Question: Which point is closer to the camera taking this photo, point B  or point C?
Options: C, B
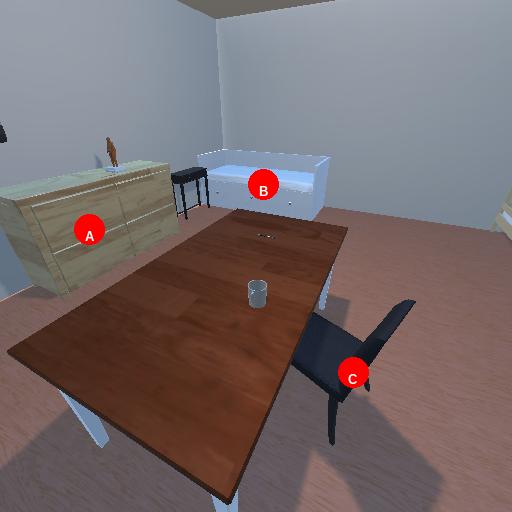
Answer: C